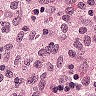
Metastatic tissue present: no